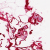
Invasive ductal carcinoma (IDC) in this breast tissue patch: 0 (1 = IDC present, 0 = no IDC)